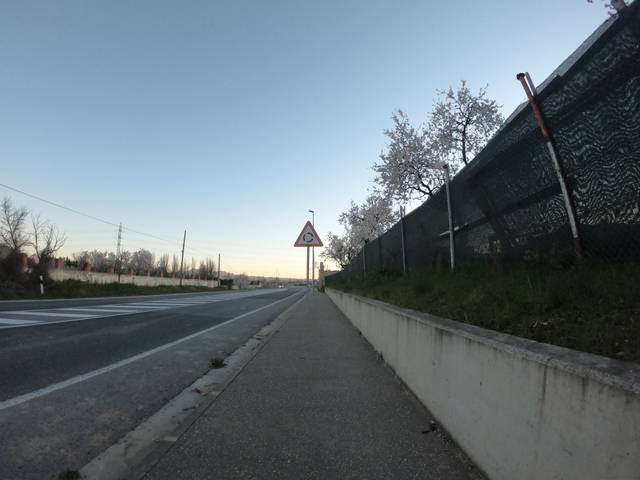
Region: Spain
Coordinates: 42.484, -2.437